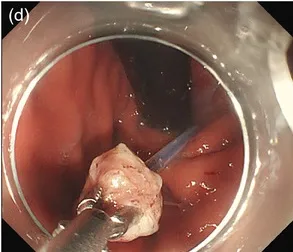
(d) The tumor was removed in a full layer by the snare.
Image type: endoscopy (gi_endoscopy)